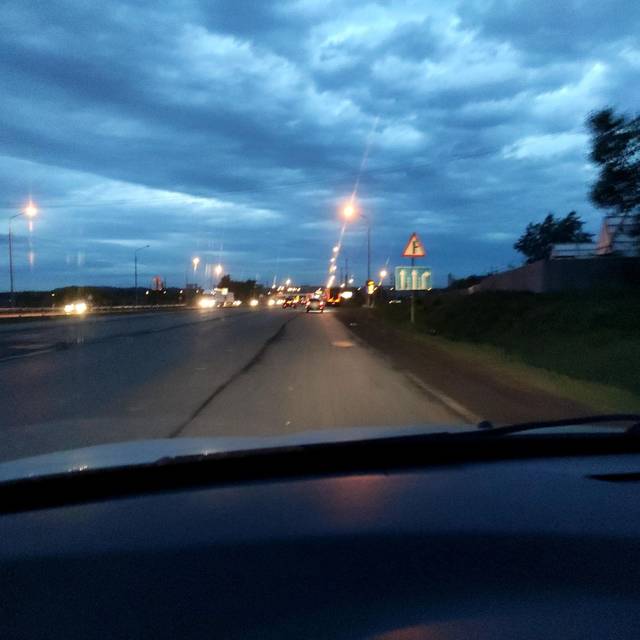
Region: Russia
Coordinates: 57.92, 56.265